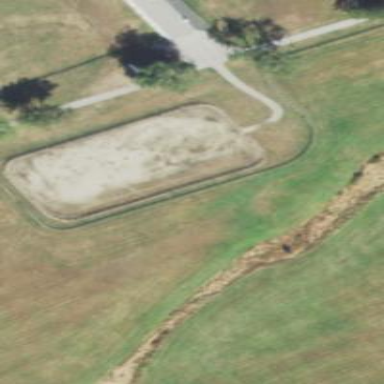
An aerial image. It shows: Equestrian pitch for leisure land use.